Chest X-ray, PA view. Patient: 32 years old, sex F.
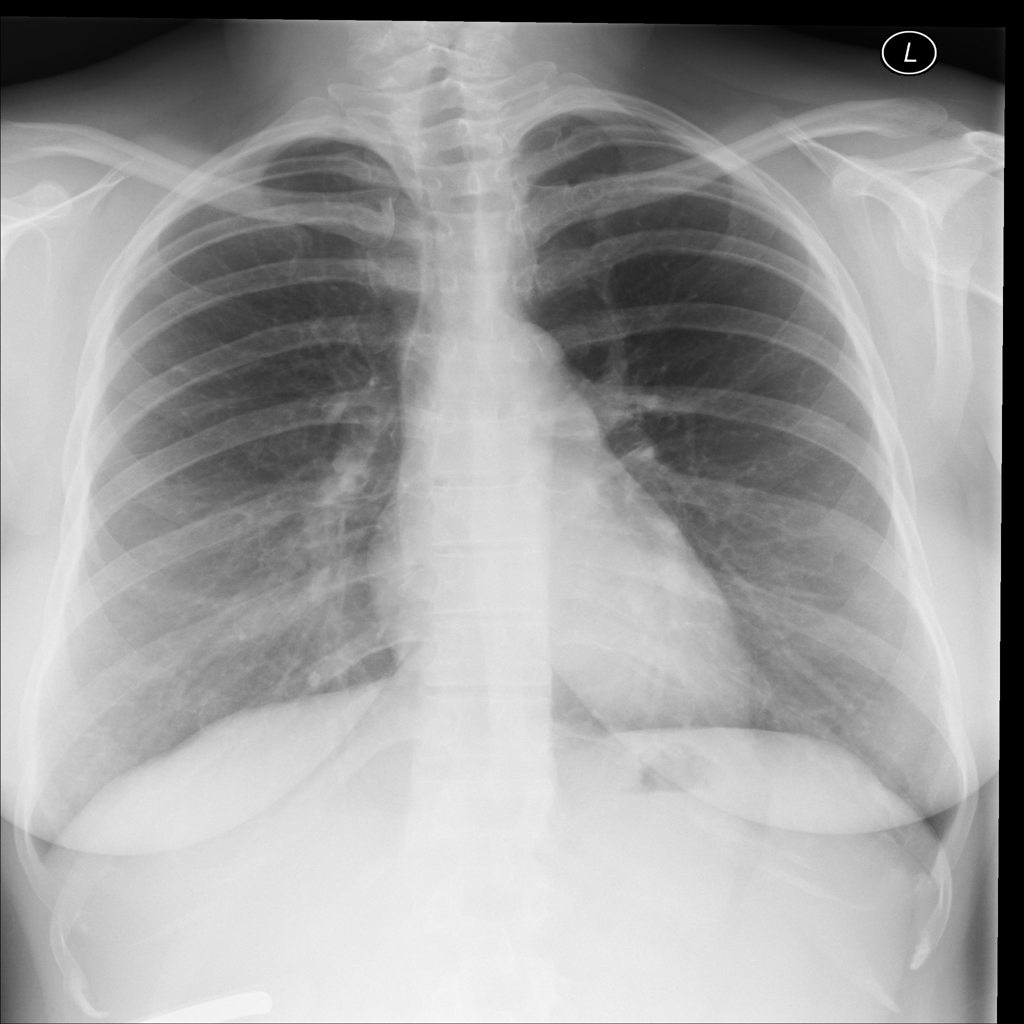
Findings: No Finding